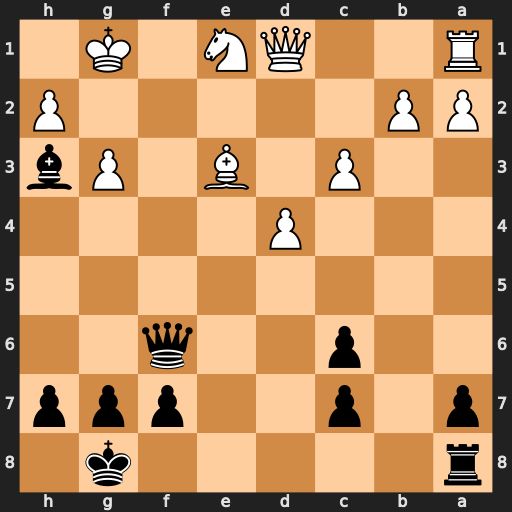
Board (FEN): r5k1/p1p2ppp/2p2q2/8/3P4/2P1B1Pb/PP5P/R2QN1K1
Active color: b
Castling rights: -
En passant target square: -
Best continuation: Qf1#